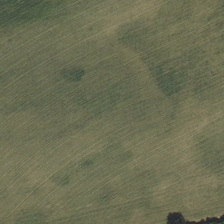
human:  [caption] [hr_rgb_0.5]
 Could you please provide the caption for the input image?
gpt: several green plants are near a large piece of green meadow .

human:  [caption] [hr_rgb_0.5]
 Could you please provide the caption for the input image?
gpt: several green plants are near a large piece of green meadow .

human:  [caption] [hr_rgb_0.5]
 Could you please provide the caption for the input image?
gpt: the big meadow is covered with green grass .

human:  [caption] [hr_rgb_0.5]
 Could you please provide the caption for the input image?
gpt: the big meadow is covered with green grass .

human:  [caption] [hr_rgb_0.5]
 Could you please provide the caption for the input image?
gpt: several green plants are near a large piece of green meadow .